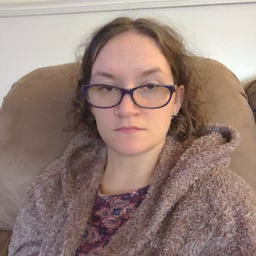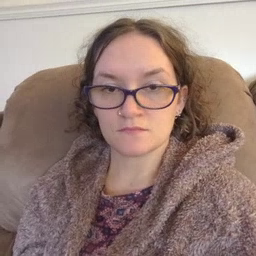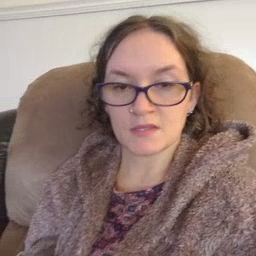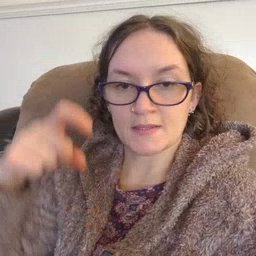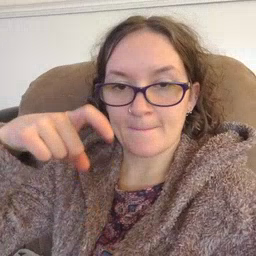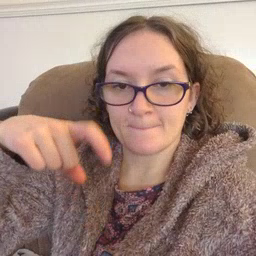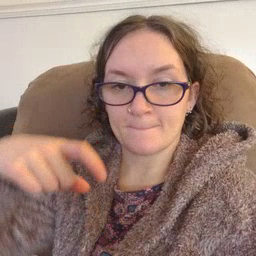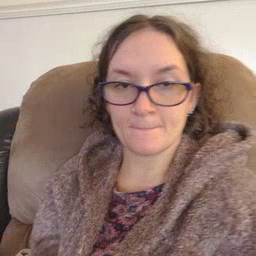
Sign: time